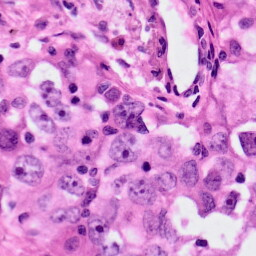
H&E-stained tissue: Lung